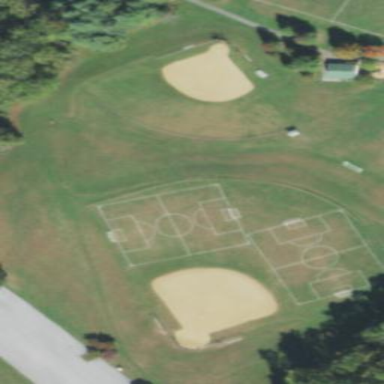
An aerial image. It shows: Grass pitch designated for baseball.